Question: App is getting rejected so many times by Apple saying
What is the exact description to specify in "NSLocationAlwaysUsageDescription"?

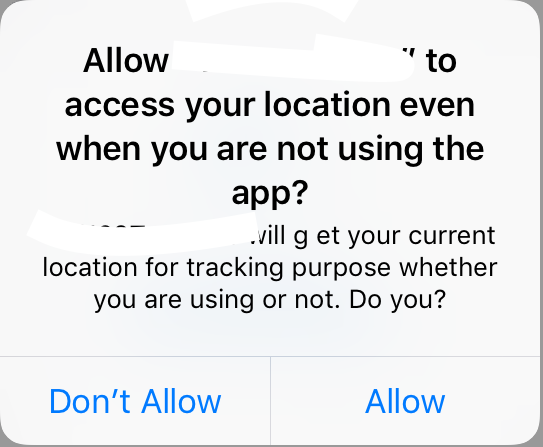
Answer: As per apple documentation mentioned here, your app can use the standard location service in the background if they provide services that require continuous location updates.
> You are currently enabled Location Background Mode device capability in your app.
Go to Xcode project background mode (located in the Capabilities tab of your project) and disable the Location updates mode. The code you write to start and stop the standard location services is unchanged. Please check the reference screenshot below :
<URL>